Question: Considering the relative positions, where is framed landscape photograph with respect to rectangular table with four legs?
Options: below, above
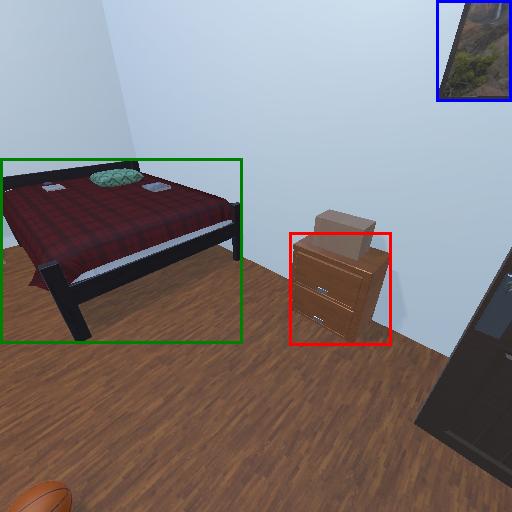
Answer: below